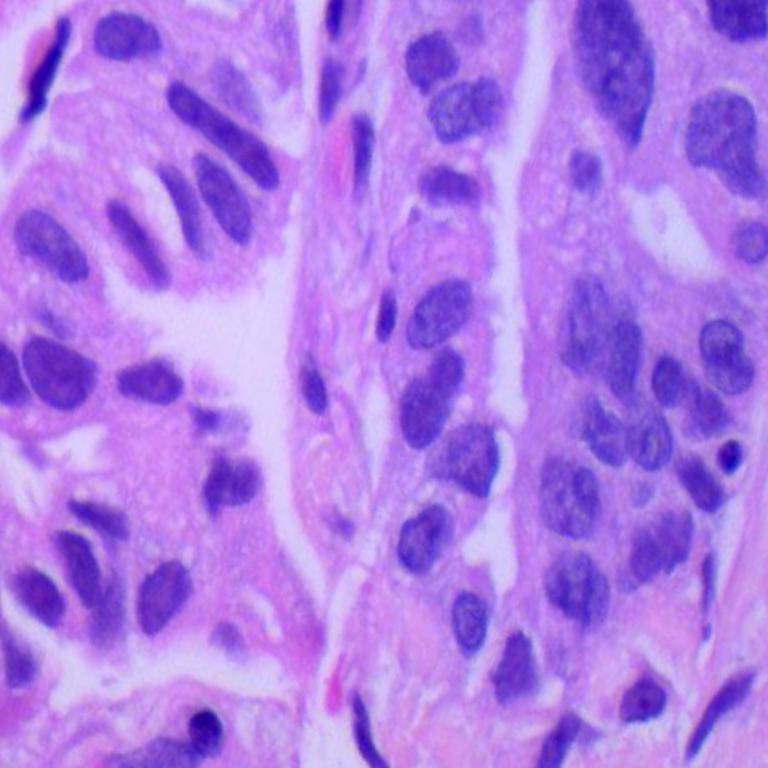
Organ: lung
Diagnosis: adenocarcinomas